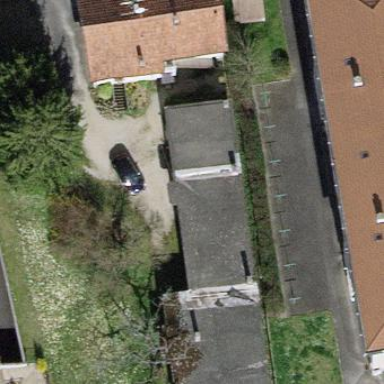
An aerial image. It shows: Flat roofed garages.